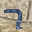
Label: 7